如图，已知正方形$ABCD$的边长为$6$，点$E$是射线$BC$上一点（点$E$不与点$B$、$C$重合），过点$A$作$AF \perp AE$，交边$CD$的延长线于点$F$，直线$EF$分别交射线$AC$、射线$AD$于点$M$、$N$。

\bigskip

(1) 当点$E$在边$BC$上时，如果$\dfrac{ND}{AN} = \dfrac{1}{5}$，求$\angle BAE$的余切值；

\bigskip

(2) 当点$E$在边$BC$延长线上时，设线段$BE = x$，$y = EN \cdot MF$，求$y$关于$x$的函数解析式，并写出函数定义域；

\bigskip

(3) 当$CE = 3$时，求$\triangle EMC$的面积。
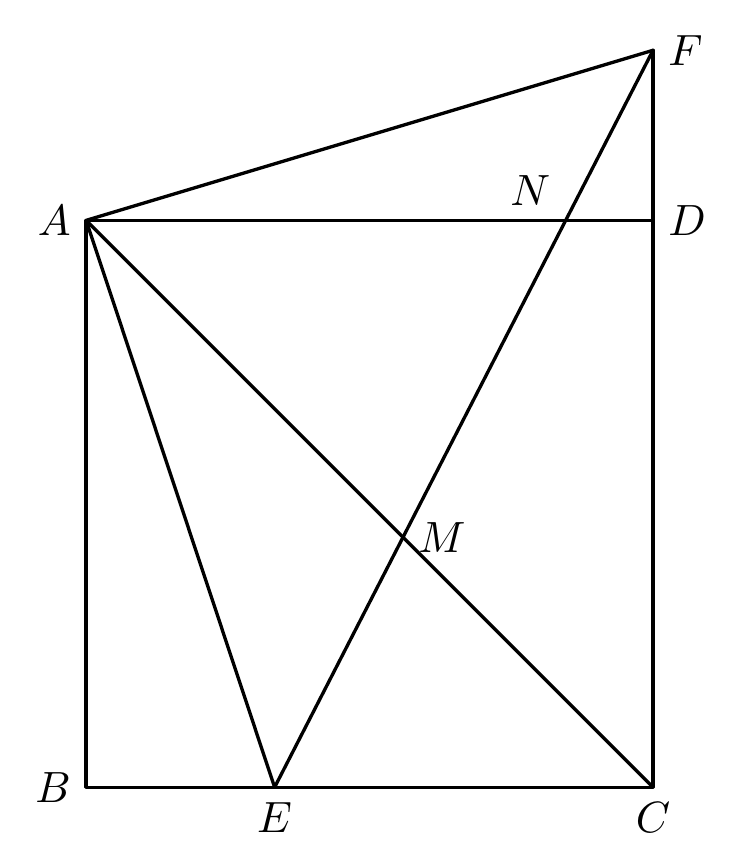
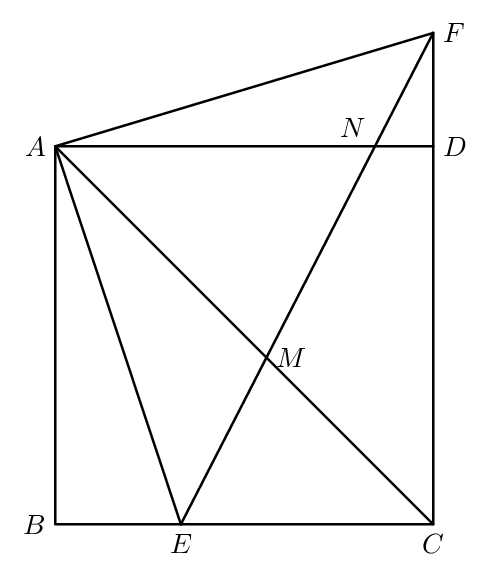
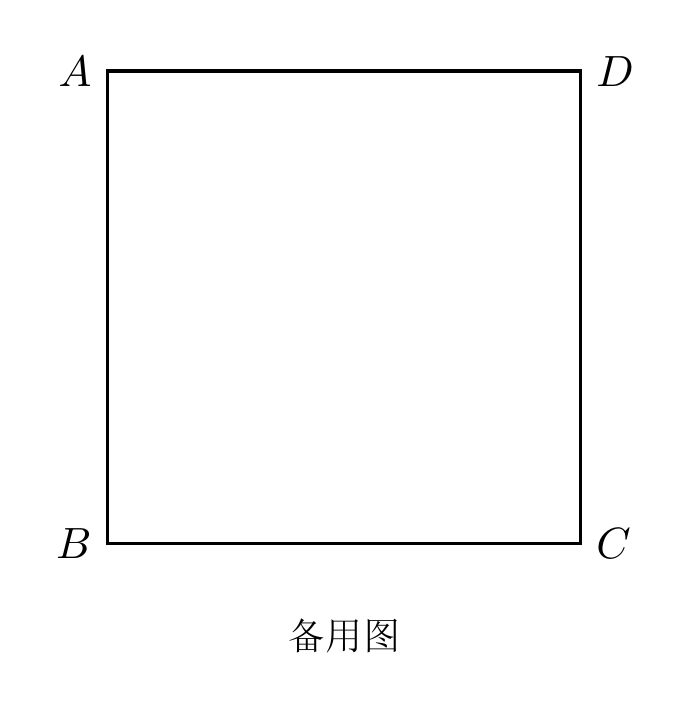
【解答】
{【答案】}(1)$\angle BAE$ 的余切值为 $2$ 或 $3$；

     (2)$y = 36 + x^2 \ (x > 6)$

     (3)$\dfrac{27}{8}$ 或 $\dfrac{45}{8}$

【分析】
(1) 根据正方形的性质证明 $\triangle ABE \cong \triangle ADF$，根据全等三角形得出 $AE = AF$，$DF = BE$、根据平

行线分线段成比例得出$\frac{BF}{EC}=\frac{BF}{CF}$，进而求得$BE=2$或$BE=3$，进而根据锐角三角函数的定义即可求解；

（2）利用等腰三角形的性质，相似三角形的性质得出$EN\cdot MF = AE^{2}$，再根据勾股定理得出$AE^{2}=36 + x^{2}$即可；

（3）分类讨论，当$E$在$BC$上和$BC$的延长线上，分别利用相似三角形的判定和性质求出$\triangle EMC$的边$CE$上的高$MP$即可．

【详解】（1）解：如图1，

    $\because$ 正方形 $ABCD$,

     $\therefore AB = AD = 6$, $\angle B = \angle ADC = 90^\circ = \angle ADF$.

    $\because AE \perp AF$,

     $\therefore \angle EAF = 90^\circ = \angle DAF + \angle DAE$,

     $\because \angle BAE + \angle DAE = \angle BAD = 90^\circ$,

     $\therefore \angle BAE = \angle DAF$,

     $\therefore \triangle ABE \cong \triangle ADF (ASA)$.

     $\therefore AE = AF$, $DF = BE$,

     $\because \frac{ND}{AN} = \frac{1}{5}$, $AD = 6 = DN + AN$,

     $\therefore DN = 1$, $AN = 5$,

     $\because DN \parallel EC$,

     $\therefore \frac{DN}{EC} = \frac{DF}{CF}$.

     设 $BE = x$ 则 $DF = x$, $EC = 6 - x$,

     $\therefore \frac{1}{6 - x} = \frac{x}{5 + x}$,

     解得 $x = 2$ 或 $x = 3$,

    经检验，$x = 2$, $x = 3$ 都是原方程的根,

     $\therefore BE = 2$ 或 $BE = 3$,

     在 Rt$\triangle ABE$ 中,

$     \cot \angle BAE = \frac{AB}{BE} = \frac{6}{2} = 3 \text{ 或 } \cot \angle BAE = \frac{AB}{BE} = \frac{6}{3} = 2;
$
（2）如图2，由（1）得 $AE = AF$，

$\because AE \perp AF,$

$\therefore \triangle AEF \text{ 是等腰直角三角形},$

$\therefore \angle AEF = \angle AFE = 45^\circ,$

$\because \angle AEF = 45^\circ = \angle MAN, \angle M = \angle M,$

$\therefore \triangle MAN \sim \triangle MFA,$

$\therefore \angle ANE = \angle MAF,$

$\therefore \triangle ANE \sim \triangle MAF,$

$\therefore \frac{EN}{AF} = \frac{AE}{MF},$

$\therefore EN \cdot MF = AE \cdot AF = AE^2,$

$\text{在 } \text{Rt}\triangle ABE \text{ 中}, AB = 6, BE = x,$

$\therefore AE^2 = AB^2 + BE^2 = 36 + x^2,$

$\therefore y = EN \cdot MF,$

$\text{即 } y = 36 + x^2 (x > 6);$

（3）当点 $E$ 在 $BC$ 上时，如图1，过点 $M$ 作 $MP \perp BC$，垂足为 $P$，

$\because CE = 3,$

$\therefore BE = 6 - 3 = 3,$

$\text{由（1）可知，当 } BE = 3 \text{ 时，} DN = 1,$

$\therefore AN = 6 - 1 = 5,$

$\because AN \parallel EC,$

$\therefore \triangle AMN \sim \triangle CME.$

$\therefore \frac{AN}{CM} = \frac{AN}{EC} = \frac{5}{3},$

$\because AC = \sqrt{AB^2 + BC^2} = 6\sqrt{2},$

$\therefore MC = \frac{3}{3+5}AC = \frac{9\sqrt{2}}{4},$

$\text{在 Rt}\triangle PMC \text{ 中}, PM = \frac{\sqrt{2}}{2} MC = \frac{9}{4};$

$\therefore \triangle EMC \text{ 的面积为 } \frac{1}{2}CE \cdot MP = \frac{1}{2} \times 3 \times \frac{9}{4} = \frac{27}{8}$

$\text{当点 } E \text{ 在 } BC \text{ 的延长线上时，如图2，过点 } M \text{ 作 } MP \perp BC \text{，垂足为 } P,$

由（1）可得，$DF = BE = 6 + 3 = 9$，

$\because AN \parallel BP,$

$\therefore \frac{DF}{CF} = \frac{DN}{CE}，\text{即} \frac{9}{9+6} = \frac{DN}{3},$

解得：$DN = \frac{9}{5},$

$\therefore AN = 6 + \frac{9}{5} = \frac{39}{5}$

$\because \triangle MCE \sim \triangle MAN,$

$\therefore \frac{CE}{AN} = \frac{MP}{MP+CD}，\text{即} \frac{3}{\frac{39}{5}} = \frac{MP}{MP+6},$

解得：$MP = \frac{15}{4}$

$\therefore \triangle EMC \text{ 的面积为 } \frac{1}{2}CE \cdot MP = \frac{1}{2} \times 3 \times \frac{15}{4} = \frac{45}{8}$

综上所述，$\triangle EMC$ 的面积为 $\frac{27}{8}$ 或 $\frac{45}{8}$。

【点睛】本题考查全等三角形、相似三角形的判定和性质，等腰三角形、直角三角形的性质以及锐角三角函数，掌握全等三角形、相似三角形的判定和性质，等腰三角形、直角三角形的性质以及锐角三角函数的定义是解题的关键．
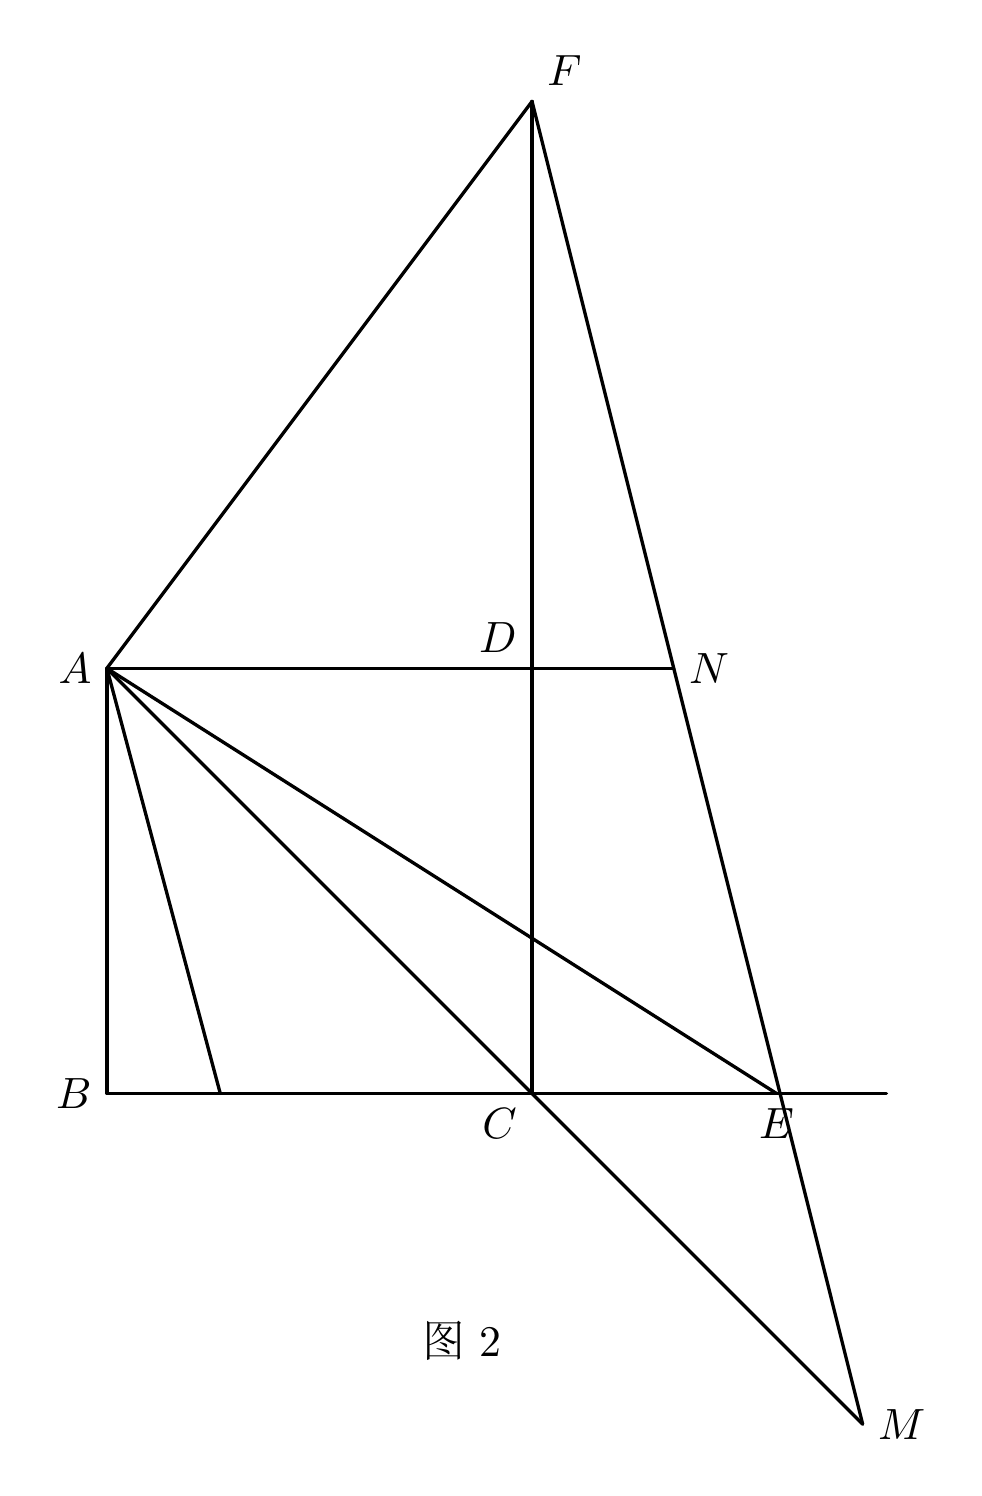
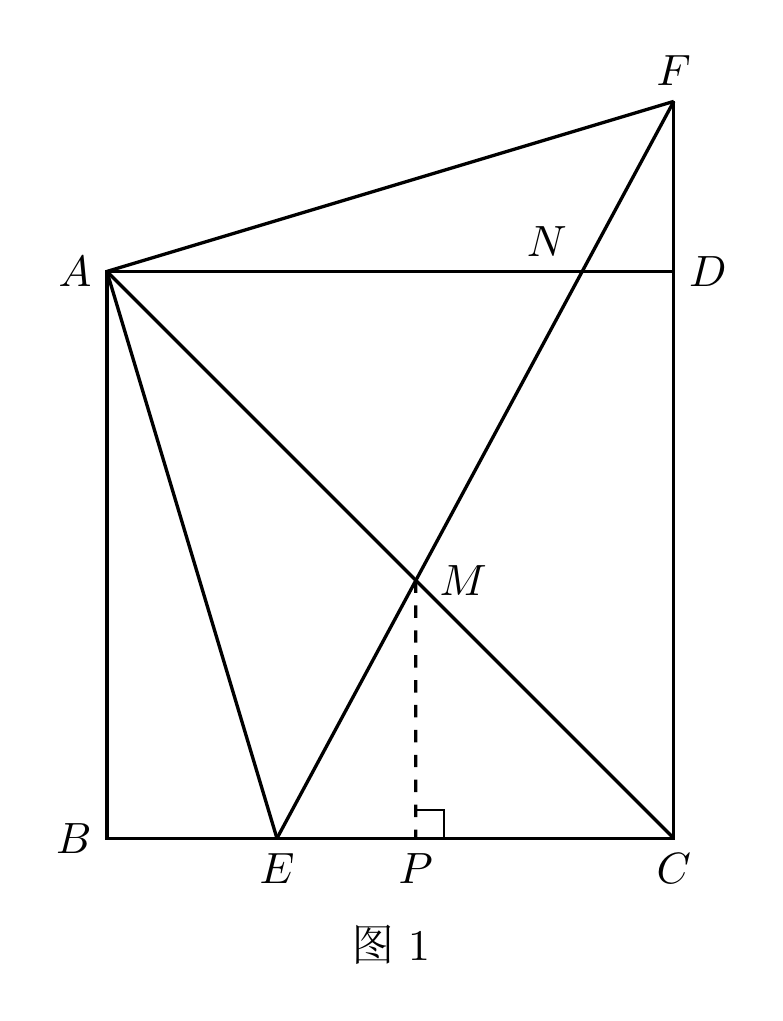
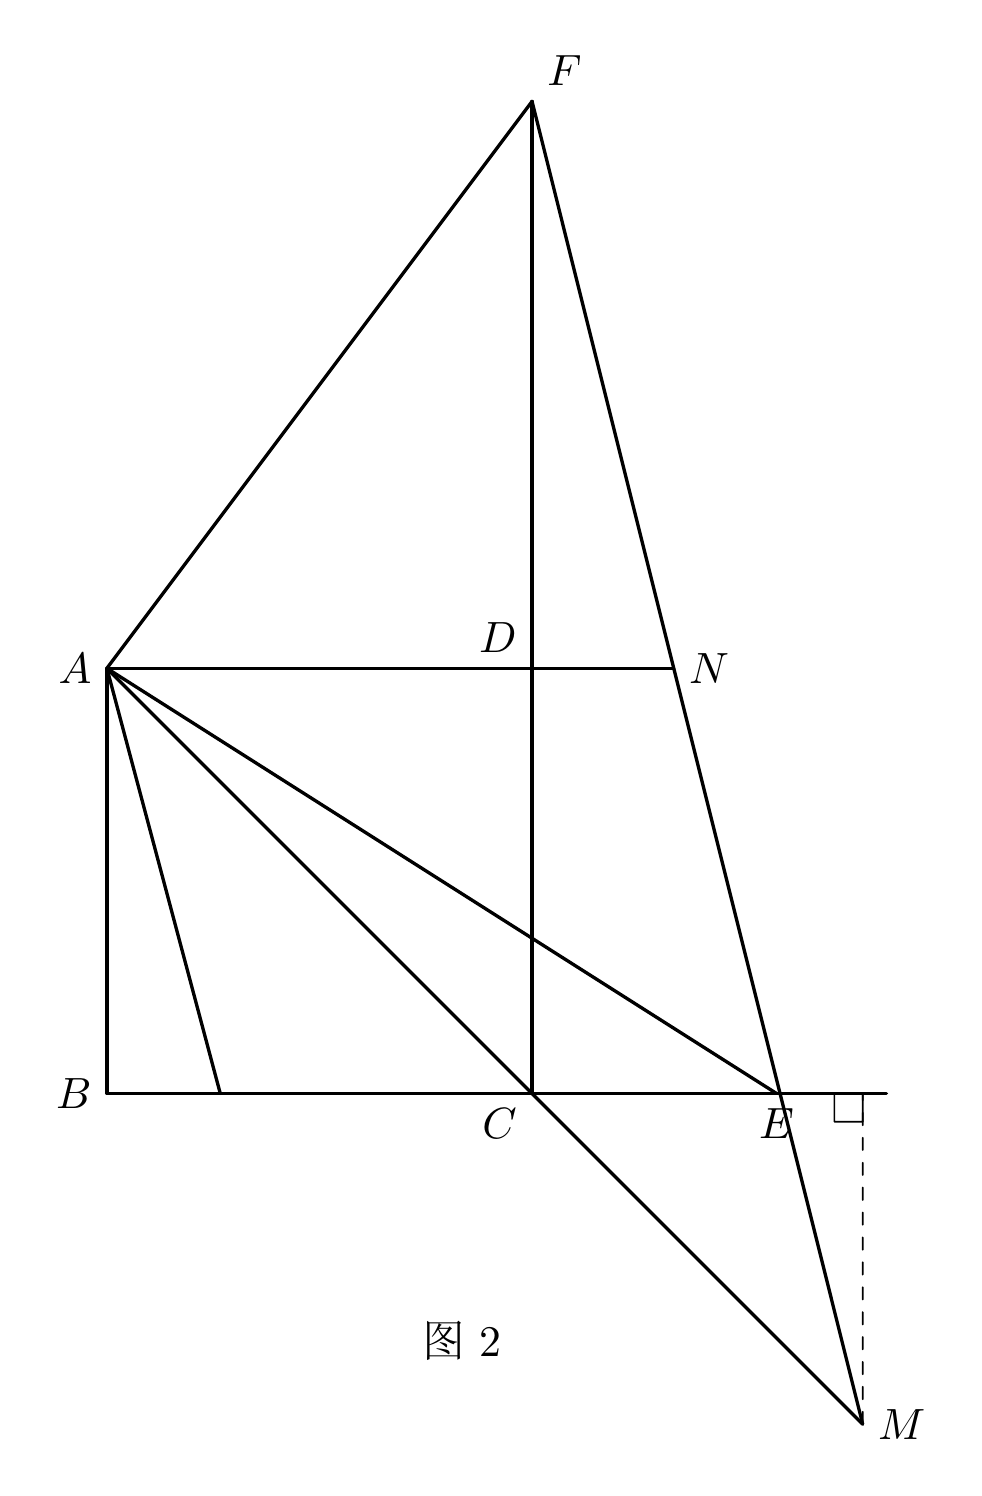